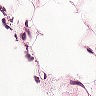
Metastatic tissue present: no